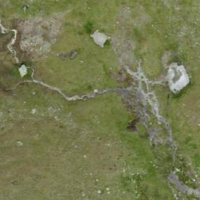
EUNIS habitat code: 31
Species observed at this site:
Parnassius apollo